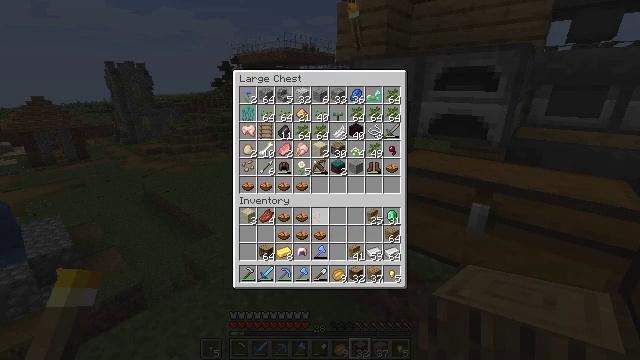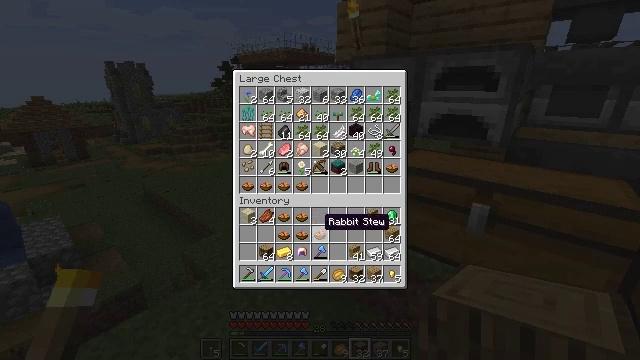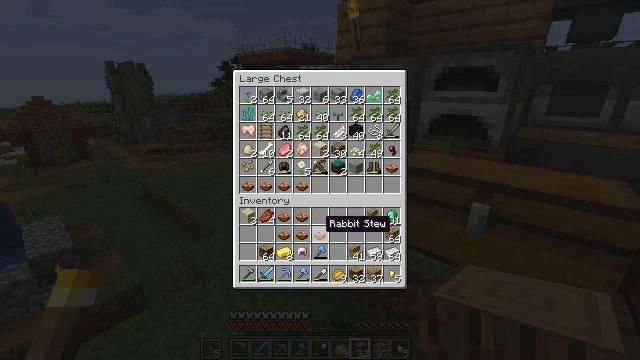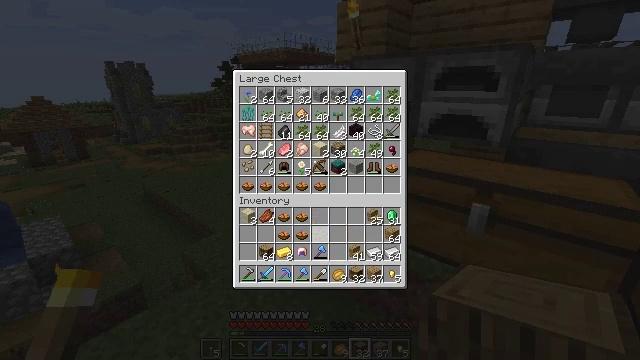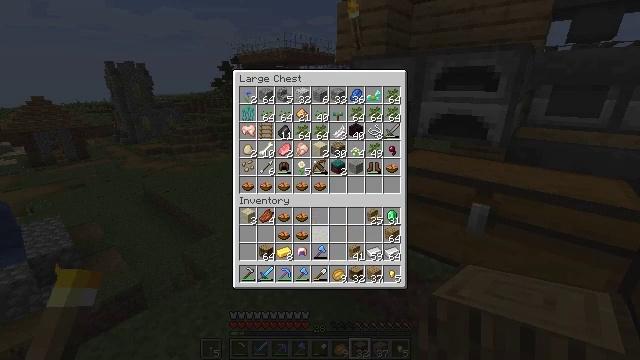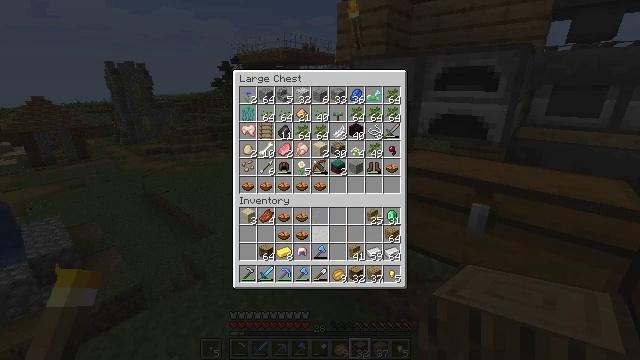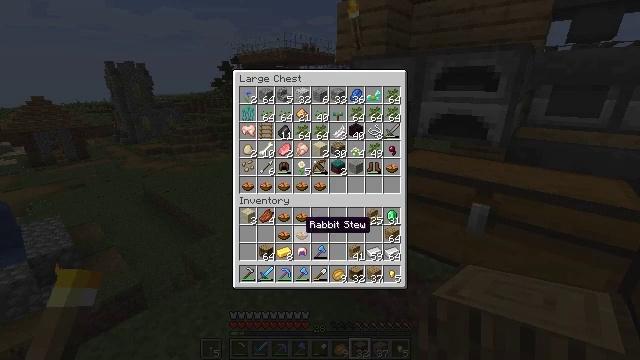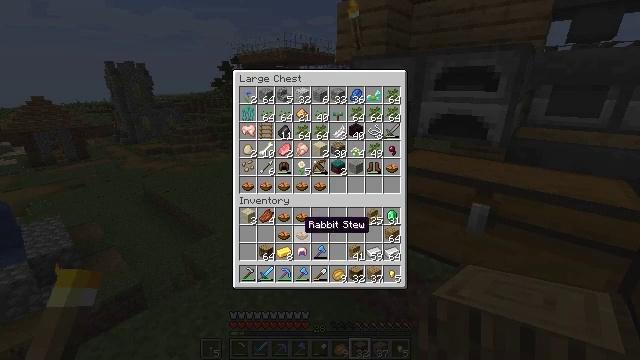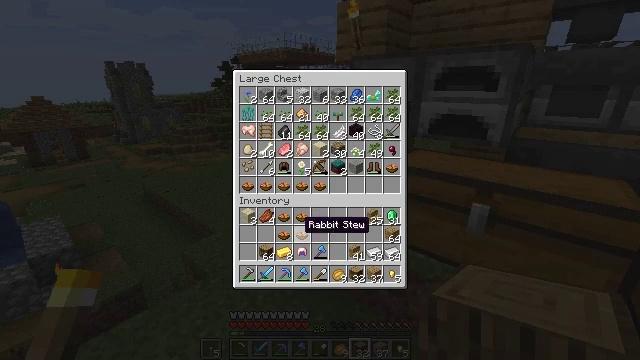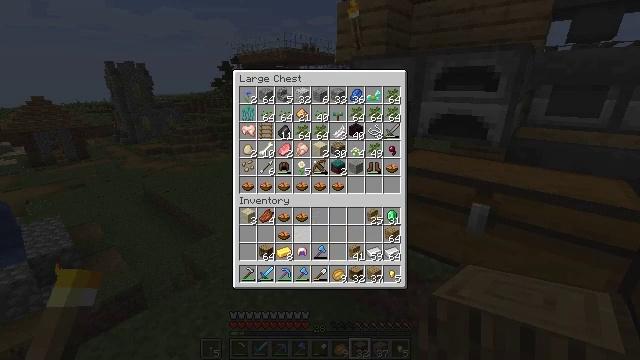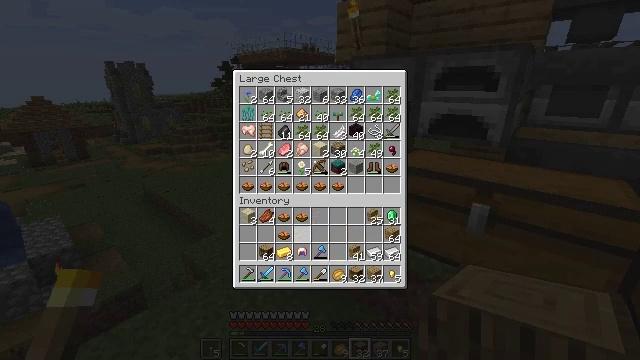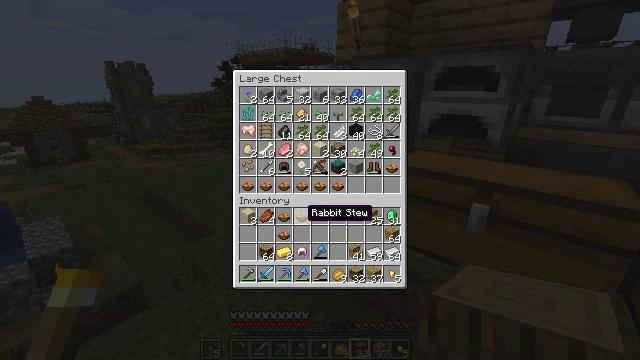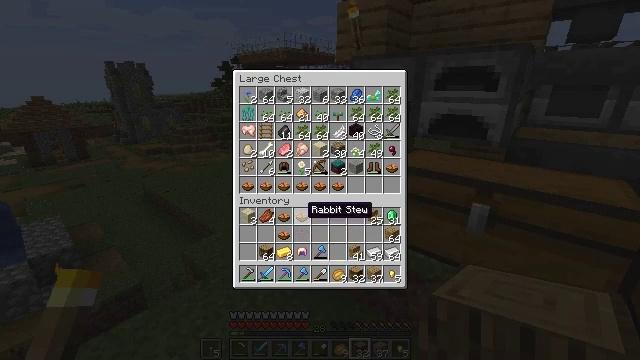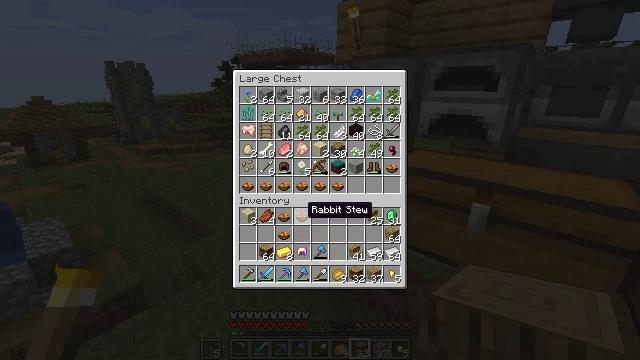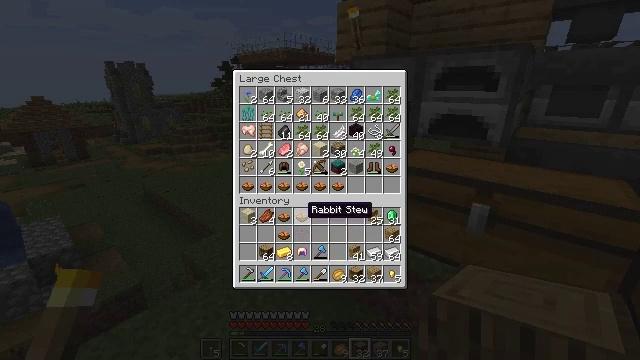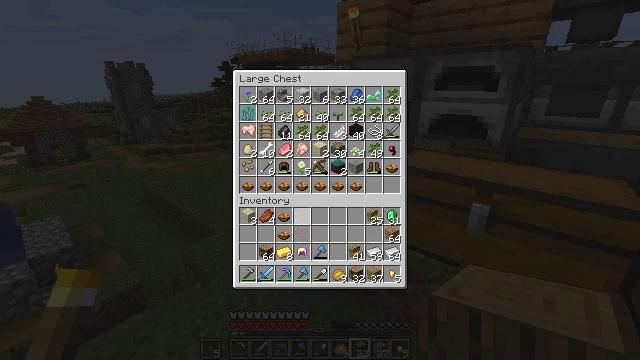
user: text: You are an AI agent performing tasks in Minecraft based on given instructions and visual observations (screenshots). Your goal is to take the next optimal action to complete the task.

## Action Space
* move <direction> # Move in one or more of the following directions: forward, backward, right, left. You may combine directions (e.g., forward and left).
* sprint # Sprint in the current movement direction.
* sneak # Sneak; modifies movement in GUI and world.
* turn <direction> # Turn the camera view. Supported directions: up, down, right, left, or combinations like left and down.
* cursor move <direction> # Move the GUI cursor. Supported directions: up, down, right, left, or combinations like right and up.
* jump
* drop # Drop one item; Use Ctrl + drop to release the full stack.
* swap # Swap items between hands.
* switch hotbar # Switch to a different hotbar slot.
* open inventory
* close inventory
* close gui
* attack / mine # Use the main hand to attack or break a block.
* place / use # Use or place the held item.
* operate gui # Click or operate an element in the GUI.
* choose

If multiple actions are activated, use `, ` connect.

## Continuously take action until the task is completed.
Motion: motion action
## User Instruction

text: Smelt raw chicken to get cooked chicken.
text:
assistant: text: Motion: sneak, cursor move down, operate gui
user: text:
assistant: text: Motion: sneak
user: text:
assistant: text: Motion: sneak, operate gui
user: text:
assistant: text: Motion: sneak, operate gui
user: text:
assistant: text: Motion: sneak, operate gui
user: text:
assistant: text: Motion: sneak, cursor move left
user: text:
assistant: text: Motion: sneak
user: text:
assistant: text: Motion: sneak
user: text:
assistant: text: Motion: sneak, operate gui
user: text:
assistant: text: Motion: sneak, operate gui
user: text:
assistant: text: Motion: sneak, cursor move up
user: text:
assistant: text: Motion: sneak
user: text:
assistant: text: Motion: sneak
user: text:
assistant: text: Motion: sneak
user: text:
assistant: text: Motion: sneak, operate gui
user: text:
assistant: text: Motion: sneak, operate gui
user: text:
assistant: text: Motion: sneak, cursor move left
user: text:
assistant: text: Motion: sneak
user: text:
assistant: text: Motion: sneak
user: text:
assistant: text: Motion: sneak
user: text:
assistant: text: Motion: sneak, operate gui
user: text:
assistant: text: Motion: sneak, operate gui
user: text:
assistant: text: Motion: sneak, cursor move down, operate gui
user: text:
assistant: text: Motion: sneak
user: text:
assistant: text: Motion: sneak
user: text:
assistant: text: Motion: sneak
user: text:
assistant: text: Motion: sneak, operate gui
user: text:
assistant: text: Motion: sneak, operate gui
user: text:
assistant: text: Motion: sneak, operate gui
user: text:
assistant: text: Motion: sneak